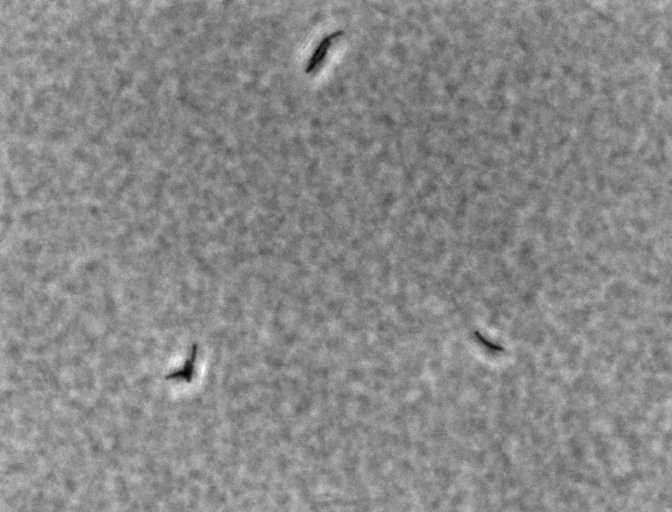
Bacillus coagulans